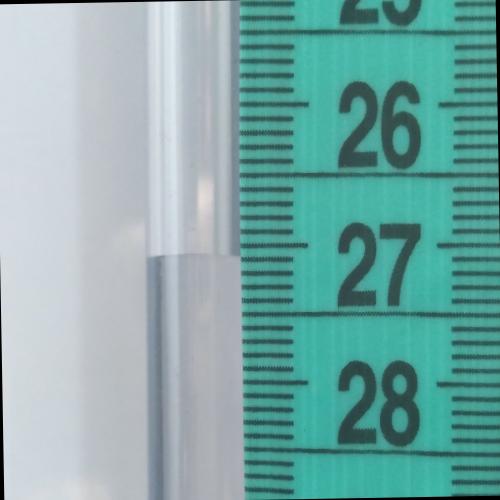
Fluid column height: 27.1 cm